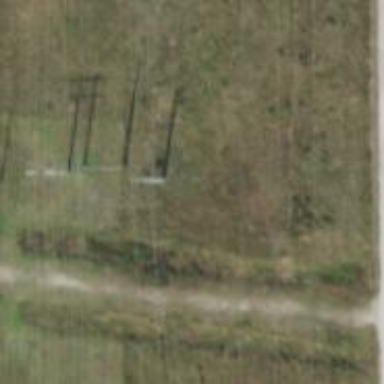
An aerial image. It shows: Power pole.